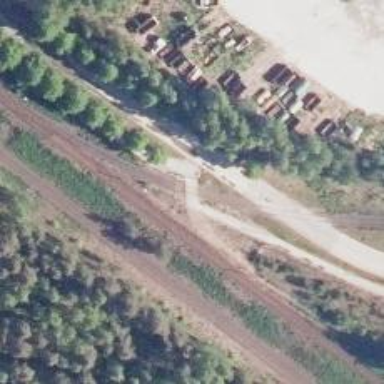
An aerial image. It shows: Crossing for the railway.